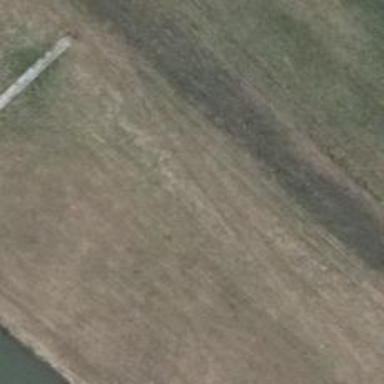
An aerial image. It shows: Grassy track with grade5 tracktype.